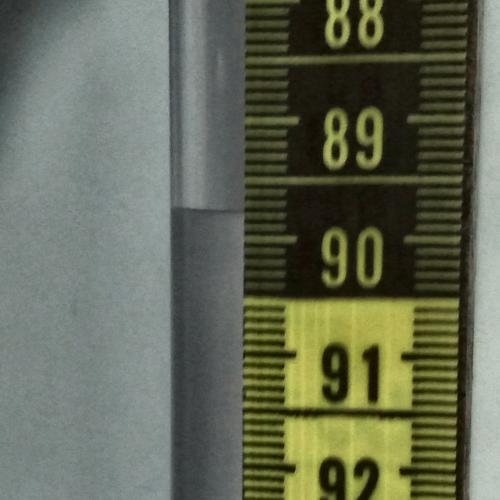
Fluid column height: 89.8 cm